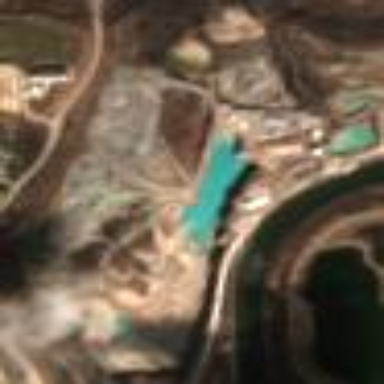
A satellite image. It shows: Quarry used for mining aggregate resources.